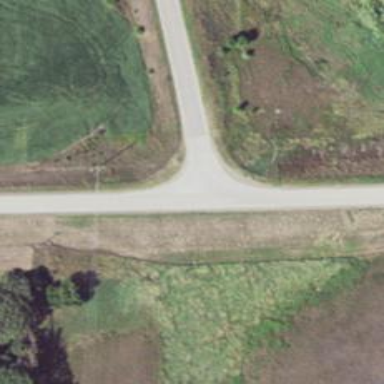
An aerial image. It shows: Stop road.